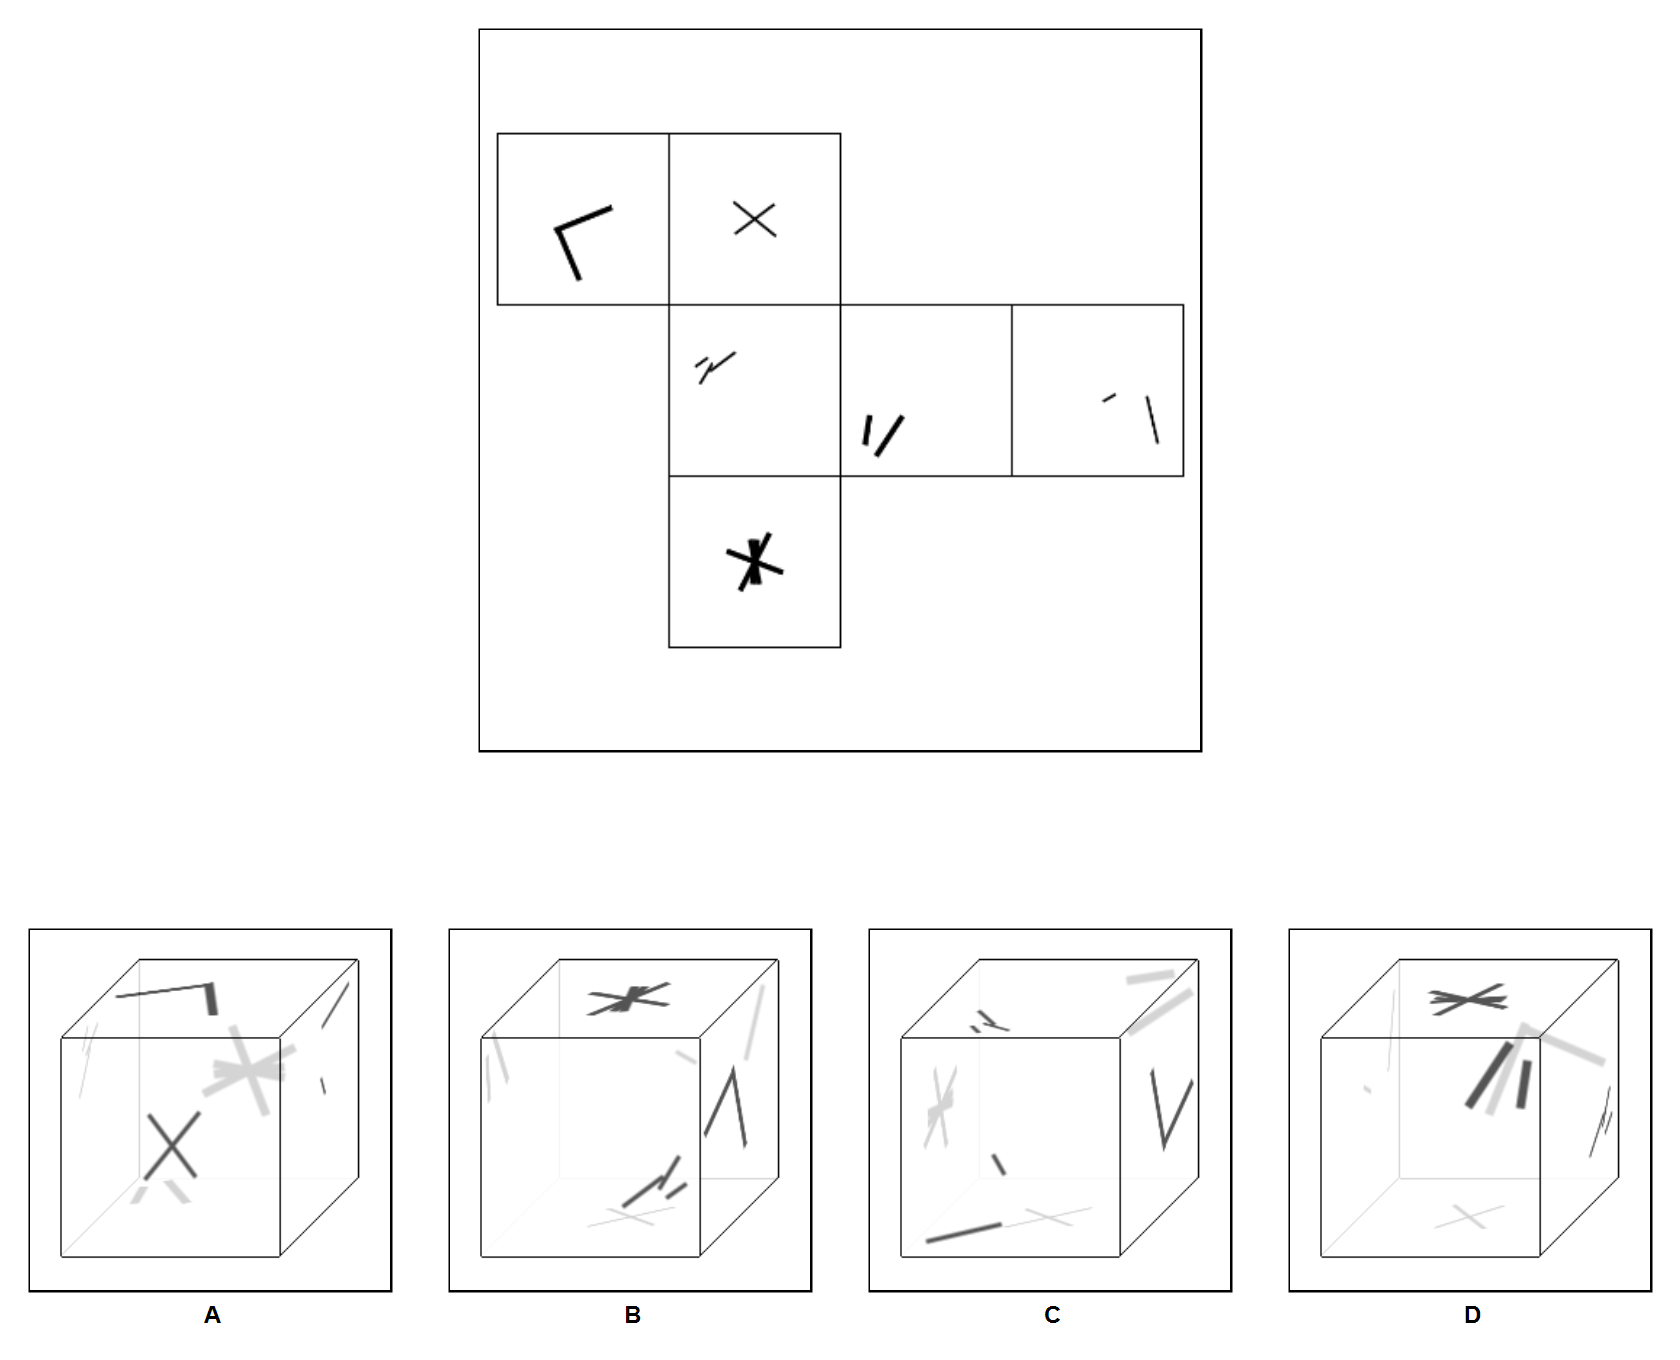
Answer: C